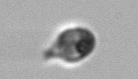
Label: Balanion